Question: I have used tab control for view my usercontrols..
in 1st usercontrol
I have used datagrid to diplay Record and for Binding I have used generic List.
When want to change this List as per selected date then that collection is changed in database and in viewmodel also as List's set propery get executes but in view when i selected new tab and then go back to prevois tab at that time List's get property executes & then i am able get view as per selected date.
My main view and which contain 1st usercontrol as 1st tab item is given below:

Xaml code for above view is given below:
'''
<DataGrid
Background="Transparent"
CanUserAddRows="True"
CanUserReorderColumns="False"
ItemsSource="{Binding Model_Transactions_TransactionsDetails_Jama,Mode=TwoWay,UpdateSourceTrigger=PropertyChanged}"
HeadersVisibility="Column">
</DataGrid>
<Grid DockPanel.Dock="Bottom" VerticalAlignment="Bottom" >
<Border BorderBrush="Black" BorderThickness="1" >
<Label HorizontalAlignment="Left" HorizontalContentAlignment="Right" Width="75" Content="{Binding SumOfWeightJama,UpdateSourceTrigger=PropertyChanged}" FontFamily="Segoe UI" FontWeight="Bold" FontSize="16" />
</Border>
</Grid>
<DataGrid
Background="Transparent"
CanUserAddRows="True"
CanUserReorderColumns="False"
ItemsSource="{Binding Model_Transactions_TransactionsDetails_Udhar,Mode=TwoWay,UpdateSourceTrigger=PropertyChanged}"
HeadersVisibility="Column">
</DataGrid>
<Grid DockPanel.Dock="Bottom" VerticalAlignment="Bottom">
<Border BorderBrush="Black" BorderThickness="1">
<Label Width="75" HorizontalAlignment="Left" HorizontalContentAlignment="Right" Content="{Binding SumOfWeightUdhar,UpdateSourceTrigger=PropertyChanged}" FontFamily="Segoe UI" FontWeight="Bold" FontSize="16"/>
</Border>
</Grid>
'''
And View Model for above View is given below:
'''
private DateTime _FilterDate ;
public DateTime FilterDate
{
get
{
return _FilterDate;
}
set
{
_FilterDate = value;
OnPropertyChanged("FilterDate");
Model_Transactions_TransactionsDetails_Jama = (ViewModel.AllDataCollactions.AllTransactionsDetails.Where(s => s.TransactionDate.Equals(FilterDate) && s.IsJama).OrderBy(s => s.TransactionsID)).ToList();
Model_Transactions_TransactionsDetails_Udhar = (ViewModel.AllDataCollactions.AllTransactionsDetails.Where(s => s.TransactionDate.Equals(FilterDate) && !s.IsJama).OrderBy(s => s.TransactionsID)).ToList();
}
}
public List<Model_TransactionsDetails> Model_Transactions_TransactionsDetails_Jama
{
get
{
return model_Transactions_TransactionsDetails_Jama;
}
set
{
model_Transactions_TransactionsDetails_Jama = value;
OnPropertyChanged("Model_Transactions_TransactionsDetails_Jama");
}
}
public List<Model_TransactionsDetails> Model_Transactions_TransactionsDetails_Udhar
{
get
{
return model_Transactions_TransactionsDetails_Udhar;
}
set
{
model_Transactions_TransactionsDetails_Udhar = value;
OnPropertyChanged("Model_Transactions_TransactionsDetails_Udhar");
}
}
public ViewModel_MasterBook()
{
FilterDate = DateTime.Now.AddDays(-1).Date;
InsertCommand = new RelayCommand(AddExecute, CanAdd);
}
'''
Can any one help me How can i get view as per selected date immediately..
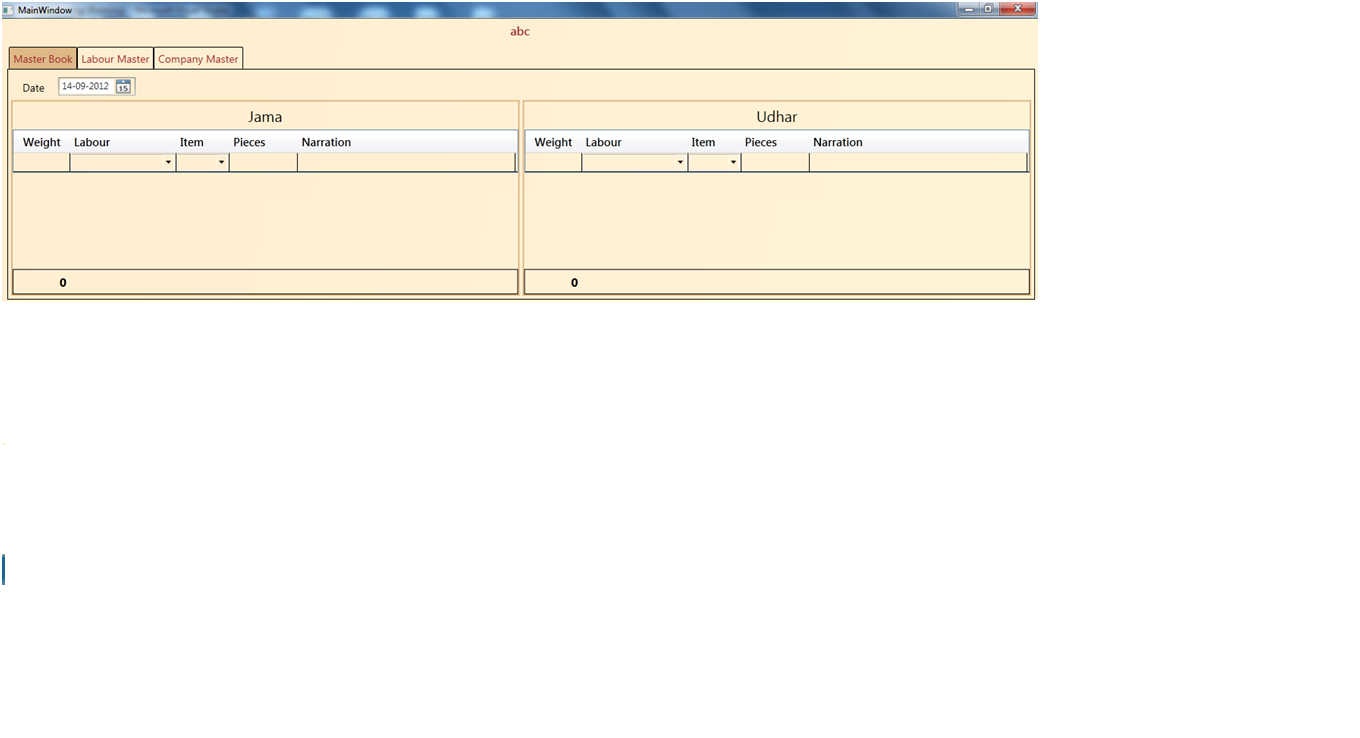
Answer: actually it should work i cant see an error. but when i use some kind of Lists in my WPF projects i use observablecollection with clear, add, delete.
but first i would change the binding
'''
ItemsSource="{Binding Model_Transactions_TransactionsDetails_Jama,Mode=OneWay}"
'''
because Mode=TwoWay makes no sense, you never set the itemssource from your datagrid to the viewmodel.
second i would change to ObservableCollection
'''
public ObservableCollection<Model_TransactionsDetails> Model_Transactions_TransactionsDetails_Jama
{
get; private set;
}
'''
with private setter because just initialize once.
//ctor
'''
this.Model_Transactions_TransactionsDetails_Jama = new ObservableCollection<Model_TransactionsDetails>();
'''
and then in your FilterDate setter fill the collection
'''
this.Model_Transactions_TransactionsDetails_Jama.Clear();
var newdata = (ViewModel.AllDataCollactions.AllTransactionsDetails.Where(s => s.TransactionDate.Equals(FilterDate) && s.IsJama).OrderBy(s => s.TransactionsID)).ToList();
this.Model_Transactions_TransactionsDetails_Jama.AddRange(newdata);//AddRange is simply an extension method i wrote, you can simply use foreach and .Add()
'''